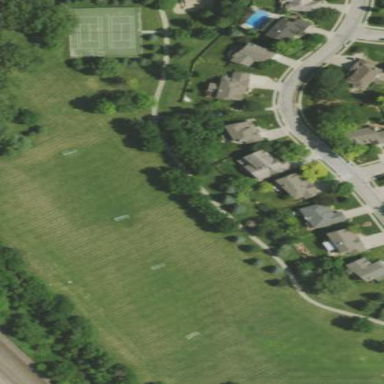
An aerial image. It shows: Recreation ground suitable for playing lacrosse.